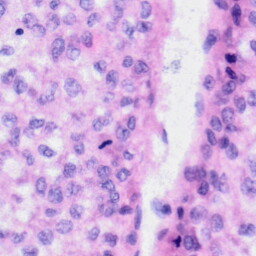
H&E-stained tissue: Liver